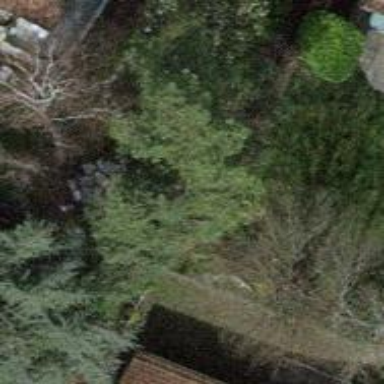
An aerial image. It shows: Evergreen tree with needle-leaved leaves.